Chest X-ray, PA view. Patient: 65 years old, sex M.
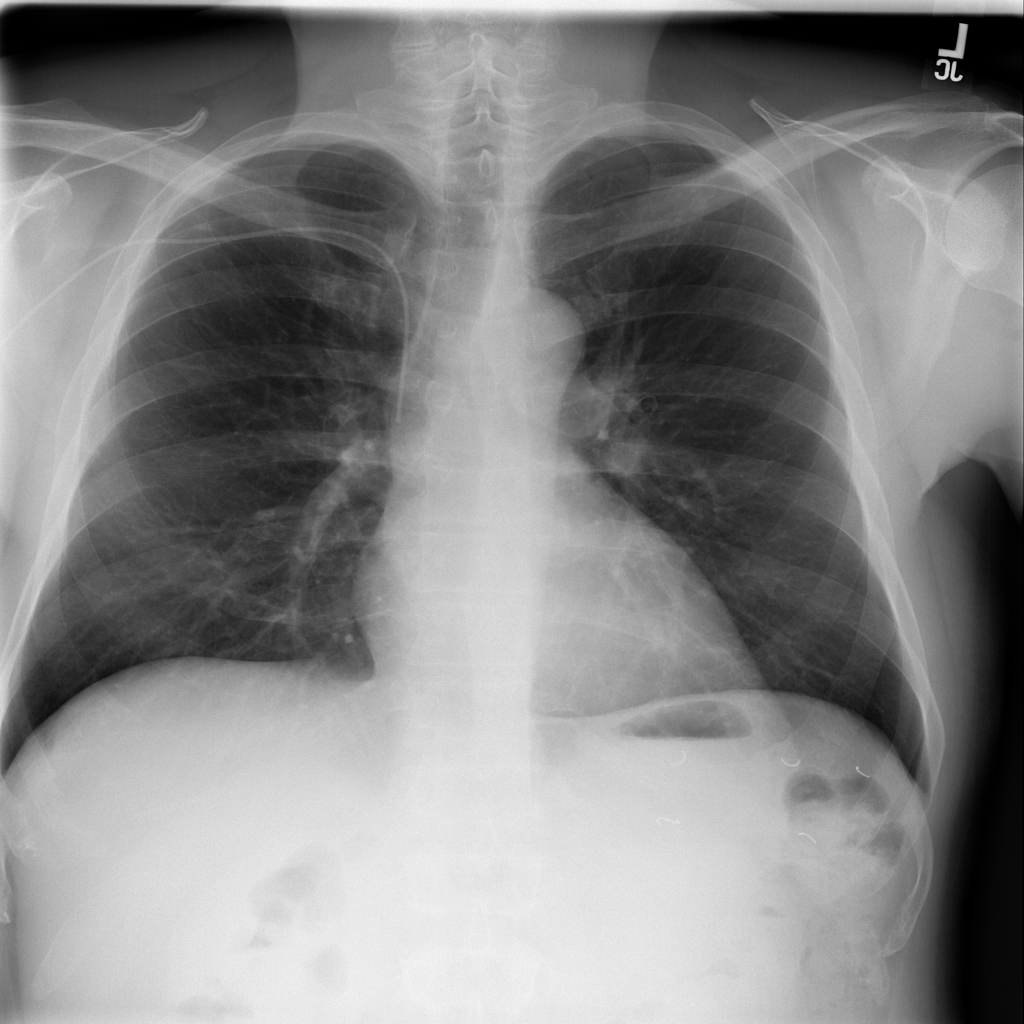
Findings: Infiltration